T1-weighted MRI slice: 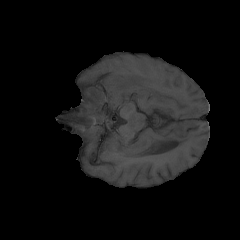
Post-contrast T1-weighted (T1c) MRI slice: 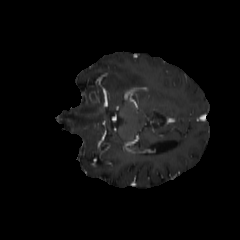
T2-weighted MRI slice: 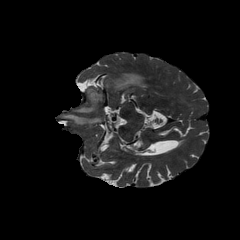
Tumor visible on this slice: yes